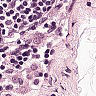
Metastatic tissue present: no